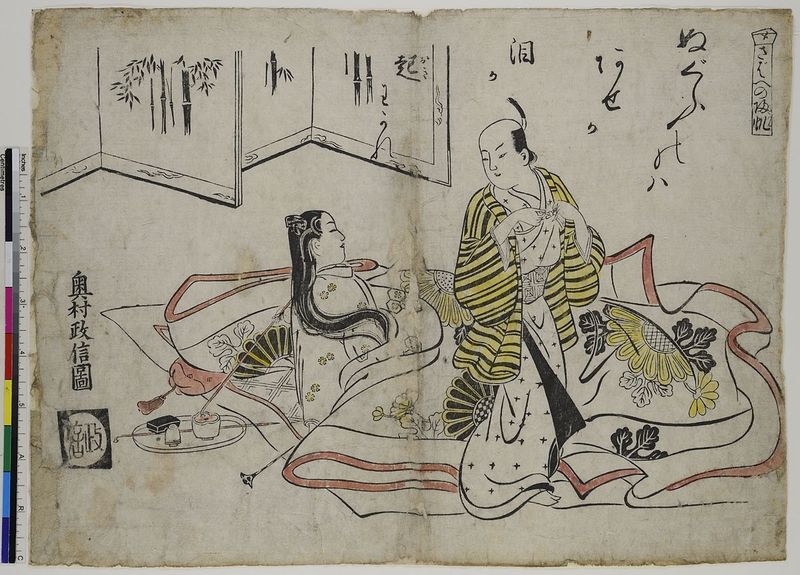
Titel: Heimkehrende Segel des Mückenschwarms, aus der Serie: 8 Ansichten von Yoshiwara
Künstler: Okumura Masanobu
Standort: Hamburg
Institution: Museum für Kunst und Gewerbe Hamburg
Schlagwörter: mann, gelb, frau, blüten, tablett, stoffe, decke, paar, holzschnitt, japan, papier, graphik, pfeife, paravent, tee, asien, geisha, druckgraphik, druckgrafik, zeit, privat, textilien, wandschirm, intim, handkoloriert, schwarzlinienschnitt, kurtisane, edo, opium, reproduktionen, druckerzeugnisse, schwarzdruck, handkolorierung, hetäre, schwarzliniendruck, schwarzlinientechnik, sumizuri-e, stellschirm, paopier